Question: I need to get the number of all 'windows-detail-spec-label' in between two 'windows-detail-spec-group' classes in the folowing table layout - so I can use that number for rearanging the table on different screen sizes.
How can I count them so I get the correct number out?
For the first set of elements it should be '2' since 'windows-detail-spec-label' appers twice inbetwen (note: next 'windows-detail-spec-group' is in the second '.row-label' 'tr')

My current code:
'''
$('.windows-details-spec-group').each(function () {
var rowspanCount = $(this).nextUntil('.windows-details-spec-group').filter('.windows-details-spec-label').length;
$(this).unwrap().next('tr.row-default').prepend(this);
$(this).attr({
colspan: 1,
rowspan: rowspanCount // need this variable to be correct
});
});
'''
So basically I need to count how many times a class appears between two elements .
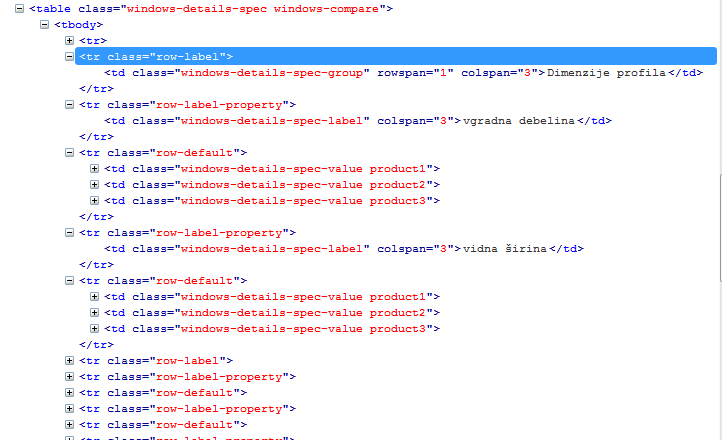
Answer: It seems to me that you need to make some additional reasonable assumptions regarding the structure of the DOM near the points of interest -- "no matter where in the DOM" is too generic and you 'd have a very hard time actually implementing it properly.
Assuming that any 'td.windows-details-spec-group' is going to be the only child of its parent row and the same for 'td.windows-details-spec-label' (which certainly seems to be the case here) you can do it like this:
'''
$('.windows-details-spec-group').each(function () {
var rowspan = $(this)
.closest("tr")
.nextUntil("tr:has(.windows-details-spec-group)")
.find(".windows-details-spec-label")
.length;
});
'''